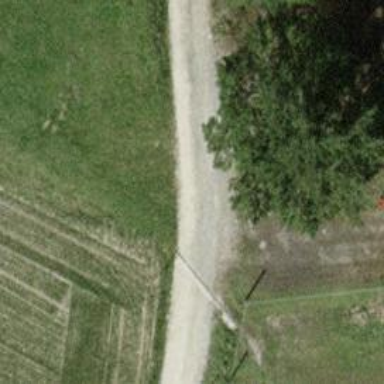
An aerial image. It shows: Track road with grade3 tracktype.